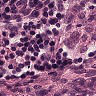
Metastatic tissue present: no